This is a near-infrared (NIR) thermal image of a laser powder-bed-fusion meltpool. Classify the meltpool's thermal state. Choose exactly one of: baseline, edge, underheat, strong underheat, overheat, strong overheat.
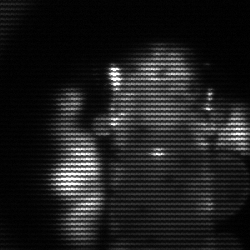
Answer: strong underheat